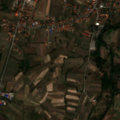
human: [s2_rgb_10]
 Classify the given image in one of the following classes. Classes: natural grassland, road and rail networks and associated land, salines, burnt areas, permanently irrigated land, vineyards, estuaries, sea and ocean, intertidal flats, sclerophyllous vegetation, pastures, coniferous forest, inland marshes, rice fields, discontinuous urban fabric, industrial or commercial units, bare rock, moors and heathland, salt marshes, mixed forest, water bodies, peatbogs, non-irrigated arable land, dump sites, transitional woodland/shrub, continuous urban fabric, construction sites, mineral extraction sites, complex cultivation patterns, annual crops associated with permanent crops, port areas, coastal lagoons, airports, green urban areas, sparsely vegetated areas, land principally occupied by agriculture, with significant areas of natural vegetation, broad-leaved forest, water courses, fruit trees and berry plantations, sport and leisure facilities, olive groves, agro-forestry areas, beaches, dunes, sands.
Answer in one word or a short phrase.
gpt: discontinuous urban fabric, complex cultivation patterns, land principally occupied by agriculture, with significant areas of natural vegetation